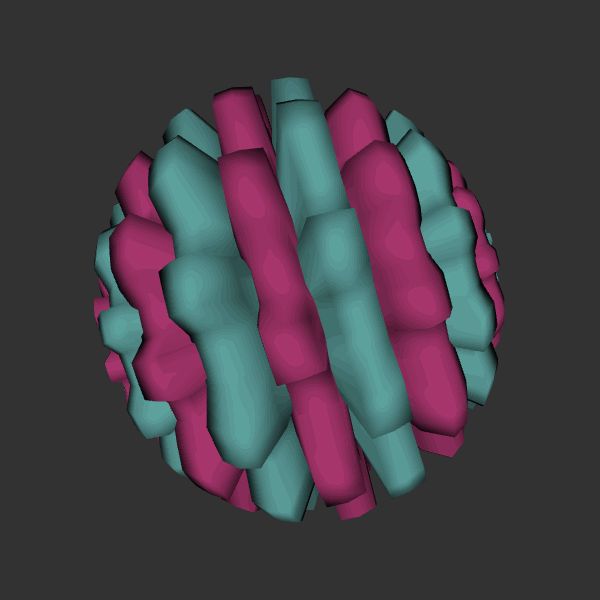
Background: dark